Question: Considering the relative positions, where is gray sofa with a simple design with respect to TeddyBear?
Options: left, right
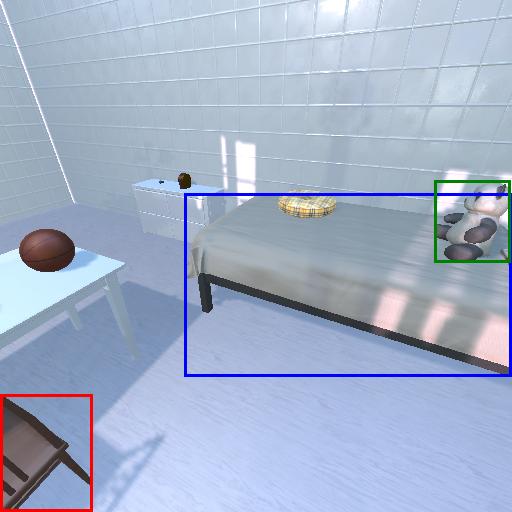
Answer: left